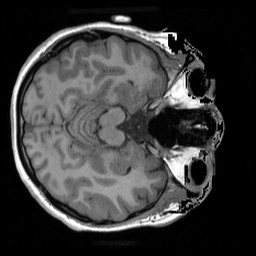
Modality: T1w
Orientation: axial
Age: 21
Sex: female
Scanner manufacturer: siemens
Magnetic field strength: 3 T
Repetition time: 1.9 s
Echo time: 0.00232 s